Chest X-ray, PA view. Patient: 48 years old, sex M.
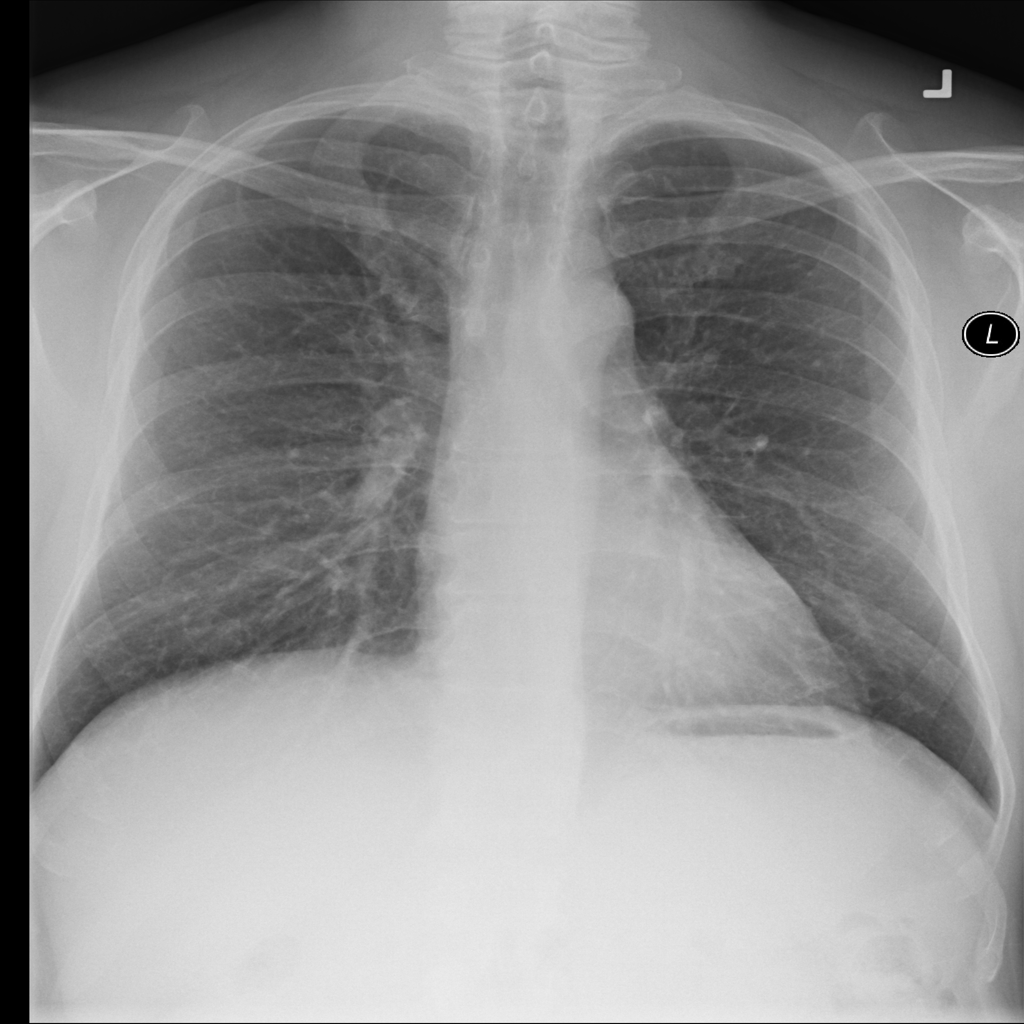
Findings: No Finding